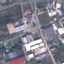
Land use / land cover: Industrial